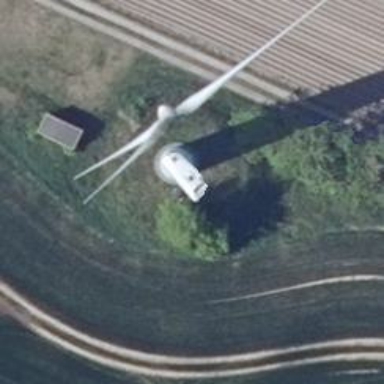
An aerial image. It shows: Wind generator using wind turbines of horizontal axis.